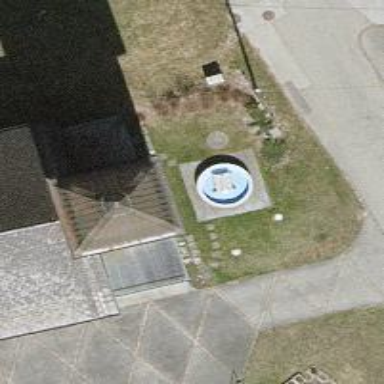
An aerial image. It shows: Beautiful fountain.